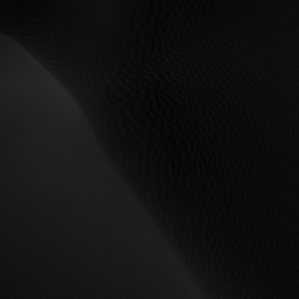
Label: non_frost